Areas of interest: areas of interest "Taizhou Toll Station (G15 Shenhai Expressway Exit)"
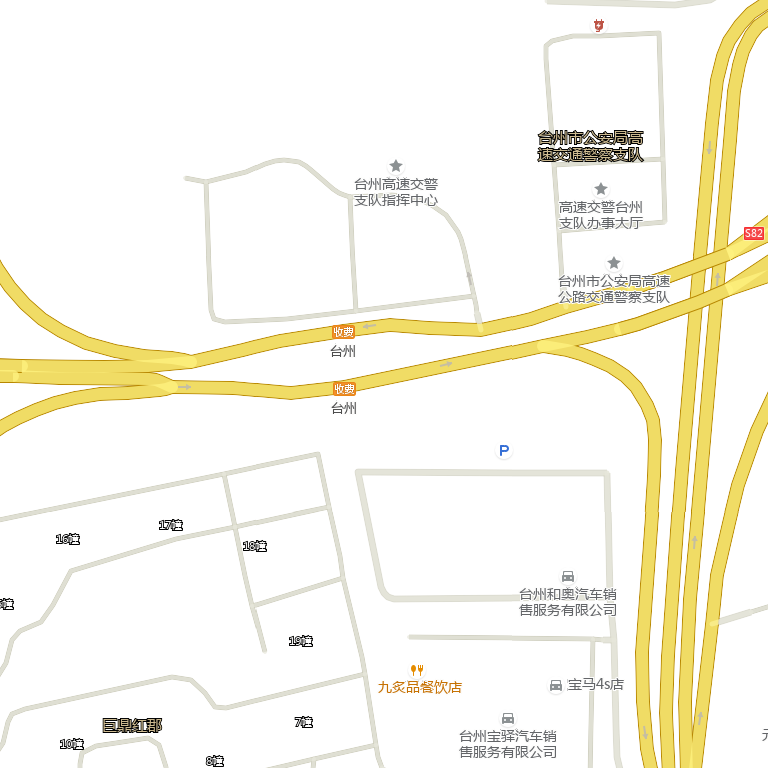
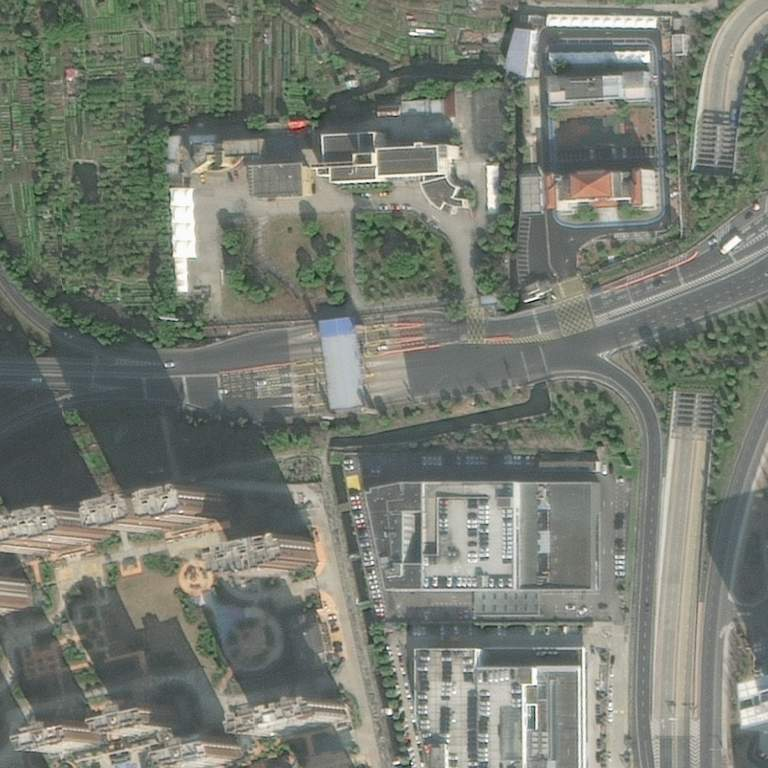